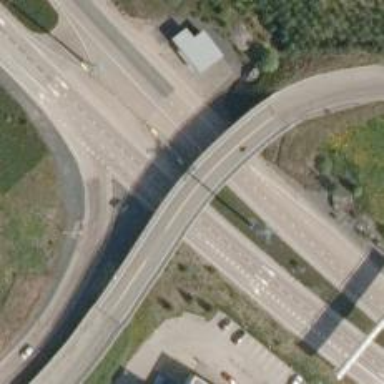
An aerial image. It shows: Asphalt surface bridge on trunk link highway.